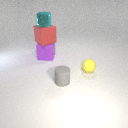
small yellow rubber sphere behind small gray rubber cylinder